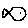
Label: fish